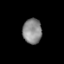
Tissue: lung
Cell type: Myeloid cells
Senescence score: 0.2205
Nuclear area (px): 466
Mean DAPI intensity: 138.65